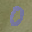
Label: 0